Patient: sex M, age 46
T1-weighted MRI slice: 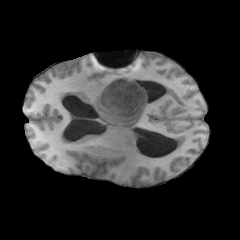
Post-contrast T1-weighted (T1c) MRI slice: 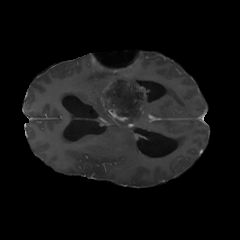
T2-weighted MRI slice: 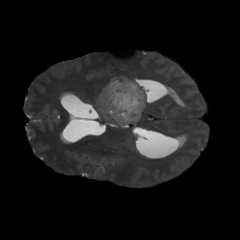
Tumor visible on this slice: yes
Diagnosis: Glioblastoma, IDH-wildtype
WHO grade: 4